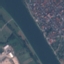
Land use / land cover: River